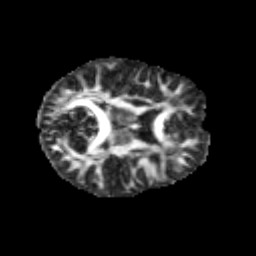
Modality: FA
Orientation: axial
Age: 10
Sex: female
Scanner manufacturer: siemens
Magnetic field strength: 3 T
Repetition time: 3.8 s
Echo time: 0.07 s